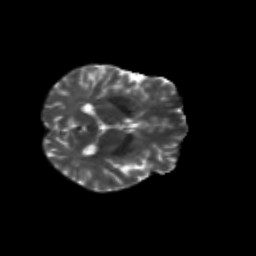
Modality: T2w
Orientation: axial
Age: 56
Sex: male
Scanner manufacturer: siemens
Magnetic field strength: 3 T
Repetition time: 4.71 s
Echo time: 0.0906 s